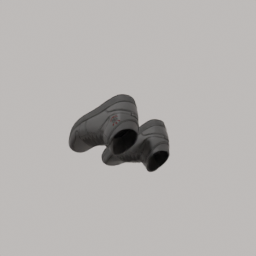
Label: people